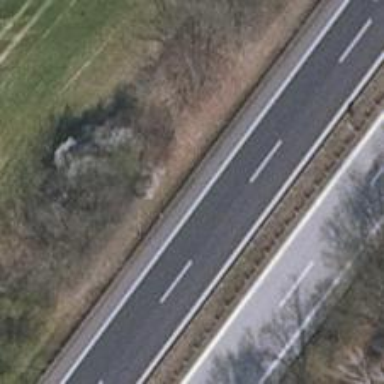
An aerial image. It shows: Asphalt motorway.